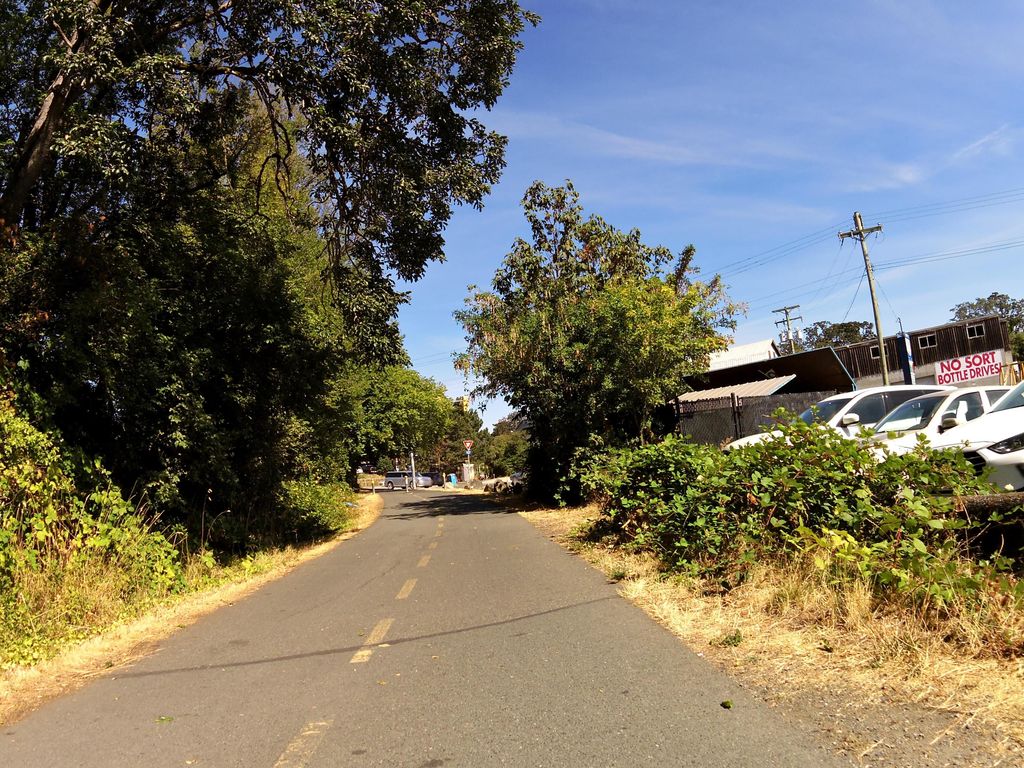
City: victoria